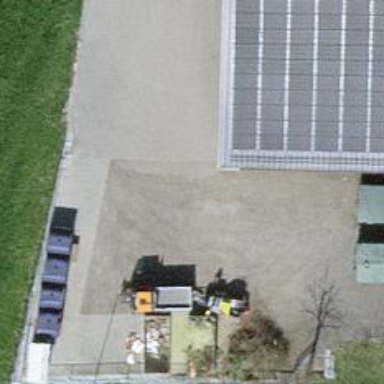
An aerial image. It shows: Recycling container in the area designated for recycling.